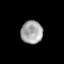
Tissue: prostate
Cell type: T cells
Senescence score: 0.2527
Nuclear area (px): 480
Mean DAPI intensity: 167.133